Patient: sex F, age 31
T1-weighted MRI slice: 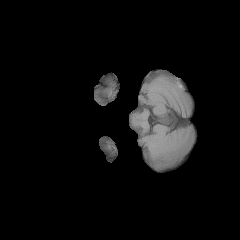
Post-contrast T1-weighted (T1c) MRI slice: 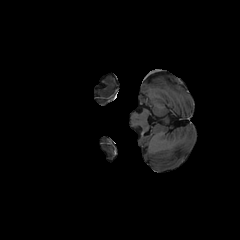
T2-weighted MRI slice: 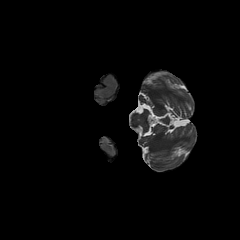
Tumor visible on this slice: no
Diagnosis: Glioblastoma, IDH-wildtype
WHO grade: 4